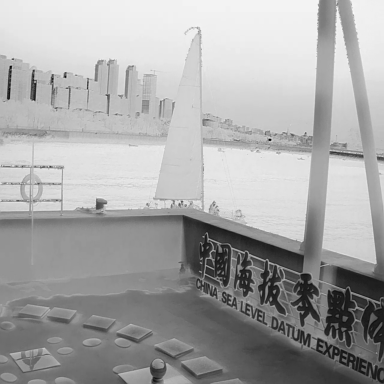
There is a sailboat in the infrared image.